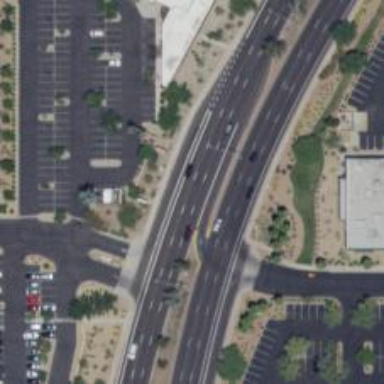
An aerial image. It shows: Secondary road with asphalt surface.